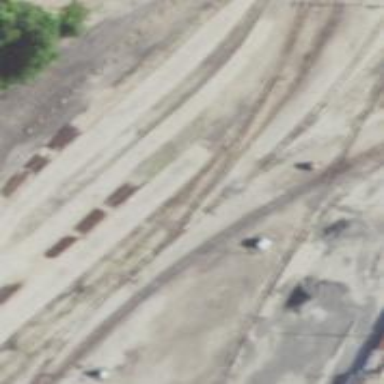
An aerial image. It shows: Junction on the railway.